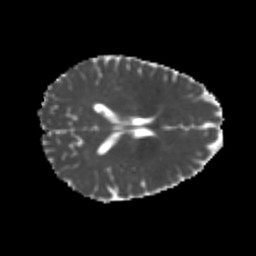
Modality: MD
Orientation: axial
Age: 22
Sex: female
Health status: healthy
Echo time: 0.074 s